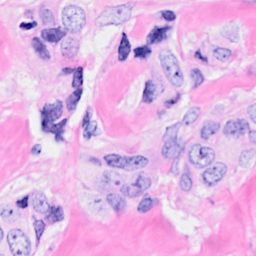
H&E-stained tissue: Breast